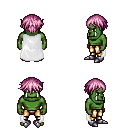
a pixel art fantasy rpg character, male body template, orc, green skin, white cape, gold greaves, pink short bangs hairstyle, metal boots, four views (front, back, left, right), 2x2 character sprite sheet, small pixel art, hard edges, no anti-aliasing